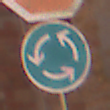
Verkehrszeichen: Kreisverkehr
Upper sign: Stop
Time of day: MorningAfternoon
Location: Outdoor (Urban)
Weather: Clear
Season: NotSpecified
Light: Natural